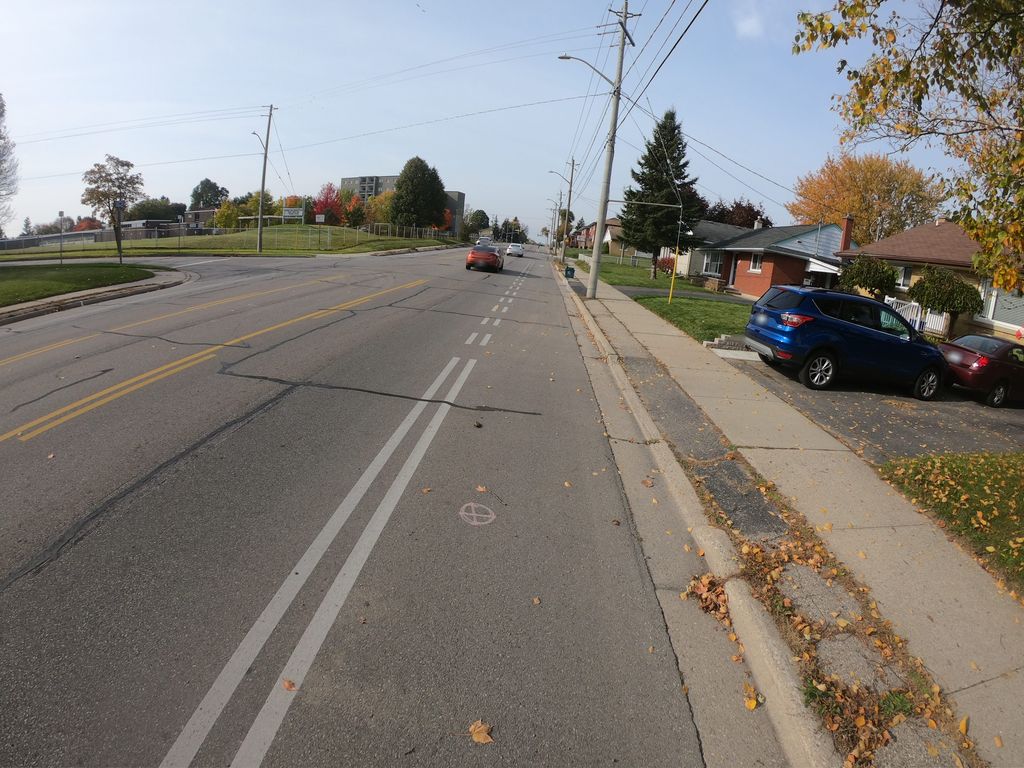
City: kitchener-waterloo